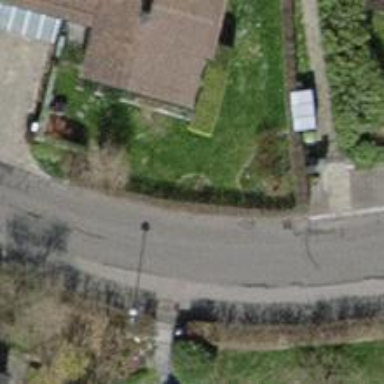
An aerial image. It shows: Hedge barrier.